Current action and preconditions to check: trajectory_clear

Your task: For each precondition in the list above, predict whether it will hold at this action.

Consider the current scene as observed from the mobile robot's camera, and analyze the predicted future states of all dynamic agents (e.g., people, animals, vehicles, or any moving entities) within the NEXT SECOND.

IMPORTANT: Only answer "very likely" if you are absolutely certain—based on strong, clear evidence—that a dynamic agent will violate the precondition in the predicted future state. Do NOT answer "very likely" for unlikely, ambiguous, or low-probability risks.

Ask yourself for each precondition: Is there a high probability, with clear and convincing evidence, that the predicted future states of any dynamic agent will interfere with the predicted future state of the currently executing action within the NEXT SECOND, causing that precondition to fail?

Assess the risk level based on these predictions. Use "likely" or "very likely" if motions create a clear risk of interference.

Use "neutral" or "improbable" if agents are nearby but their predicted paths are clearly diverging or non-conflicting.

Failure Risk Categories: "very improbable", "improbable", "neutral", "likely", "very likely"

Answer Format: Output ONLY the probability_of_failure value from these categories: "very improbable", "improbable", "neutral", "likely", "very likely"

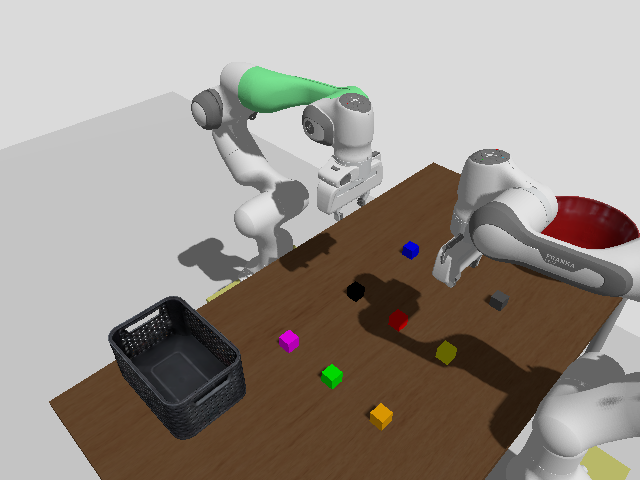

Answer: improbable